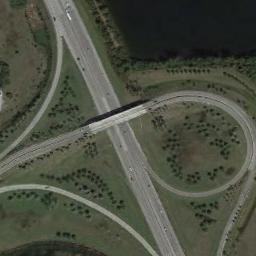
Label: overpass